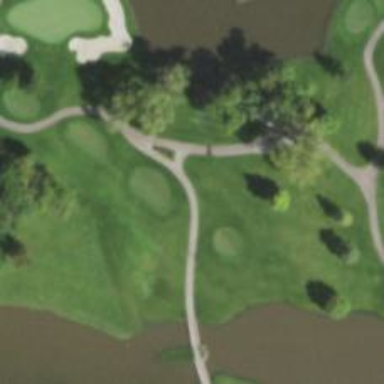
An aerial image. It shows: Path used for both walking and golf.